Question: I've got a dll, into which I've inserted txt files into the names subdirectory

When I build the solution, VS does not create the directory and does not copy the files themselves into the directory of the exe file, which references the dll library
Is there an easy way to make it do that?
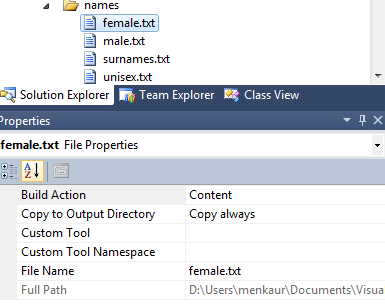
Answer: It should do that, provided that you have a reference for the class library project in your executable project. I just setup a scenario like this in Visual Studio 2010:
1. Created a C# Console Application project
2. Created a C# Class Library project
3. Added a Reference to the C# Class Library project into the Console Application project.
4. Added a folder to the C# Class Library project called 'Files'
5. Added a Text File to the 'Files' folder called 'File1.txt'
6. Set the Text File 'File1.txt' 'Copy to Output Directory' property to 'Copy Always'
7. Did a 'Build Solution' and looked in the bin directory of my Console Application and low and behold there was a folder called 'Files' and within it, a file called 'File1.txt'
Maybe you are missing a project reference to your class library in your exe?